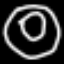
Label: donut